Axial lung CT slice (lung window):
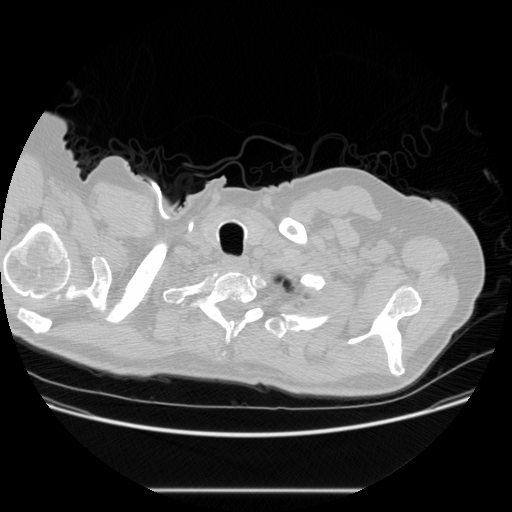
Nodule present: no